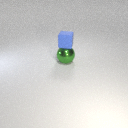
large green metal sphere below small blue rubber cube